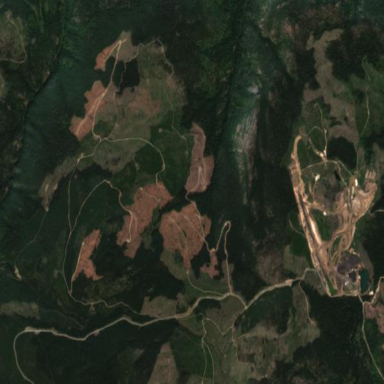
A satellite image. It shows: Clearcut area created by human activity.